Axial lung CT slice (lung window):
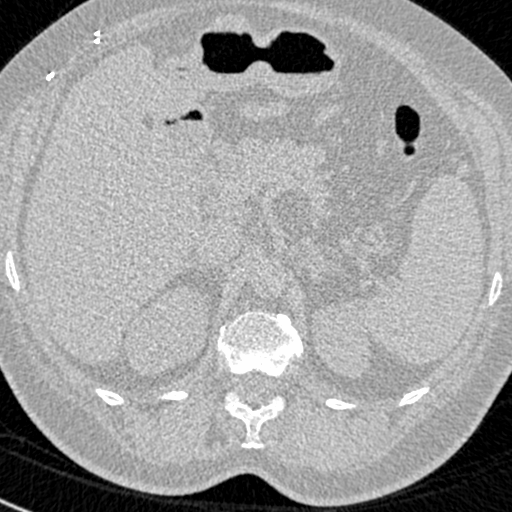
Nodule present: no